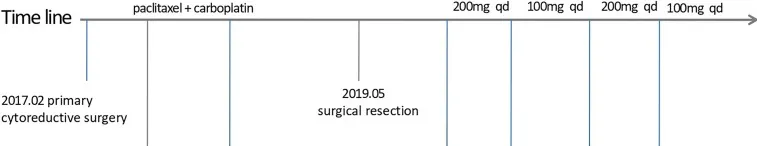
Timeline of different treatments and disease status.
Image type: chart (chart)